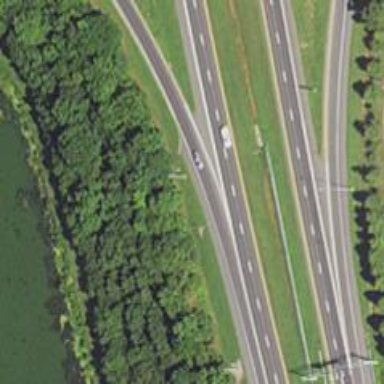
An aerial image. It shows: Trunk link highway.